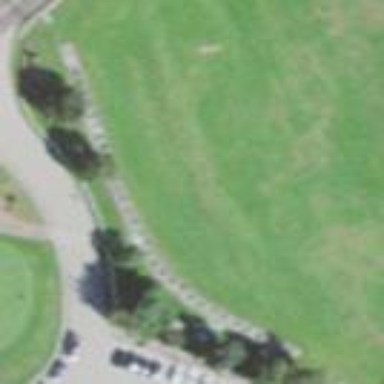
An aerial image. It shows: Grassy area designated for driving range golf.